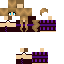
A female human skin with medium skin, wearing brown long hair dressed in a blue hoodie and black pants, featuring a closed mouth.